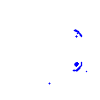
Particle: pion